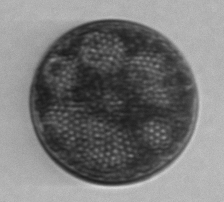
Label: Coscinodiscus